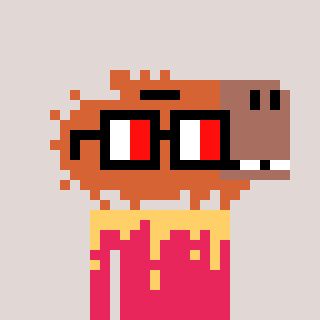
a pixel art character with square glasses with black frames and red eyes, a capybara-shaped head and a redpinkish-colored body on a warm background